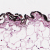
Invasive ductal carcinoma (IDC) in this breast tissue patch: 0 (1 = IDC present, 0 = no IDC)